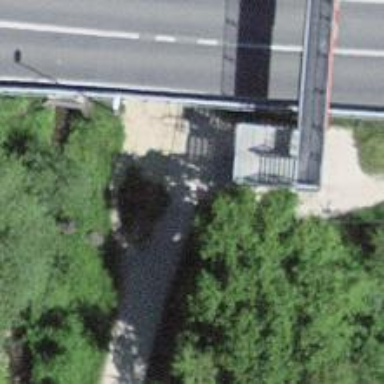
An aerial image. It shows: Cycle barrier.